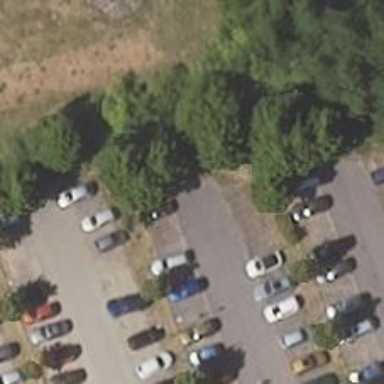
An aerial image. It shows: Road serving as parking aisle.